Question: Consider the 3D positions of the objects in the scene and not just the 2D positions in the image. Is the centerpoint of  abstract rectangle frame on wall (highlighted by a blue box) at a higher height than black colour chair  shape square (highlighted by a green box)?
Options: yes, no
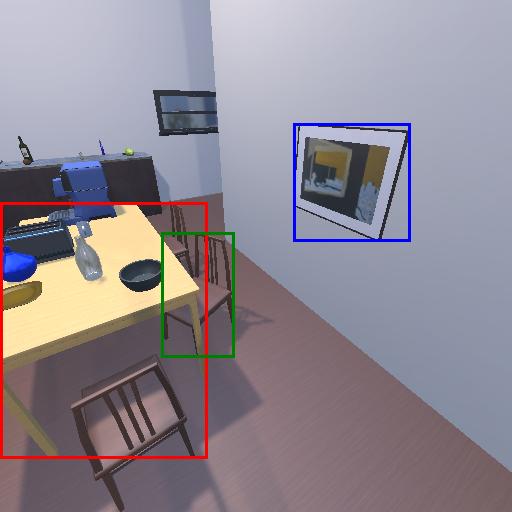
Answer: yes